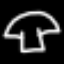
Label: mushroom